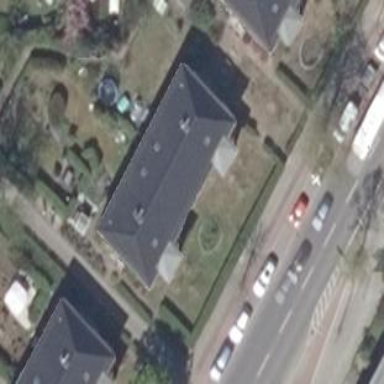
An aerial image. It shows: Hipped-roof building with apartments.